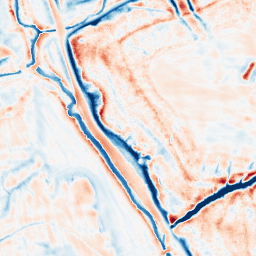
Category: edge_preserving
Decomposition family: bilateral
Decomposition parameters: d: 21
sigma_color: 75
sigma_space: 100
Upsampling method: sinc_blackman
Upsampling parameters: scale: 2
kernel_size: 16
Upsampling scale: 2